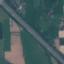
Land use / land cover: Highway